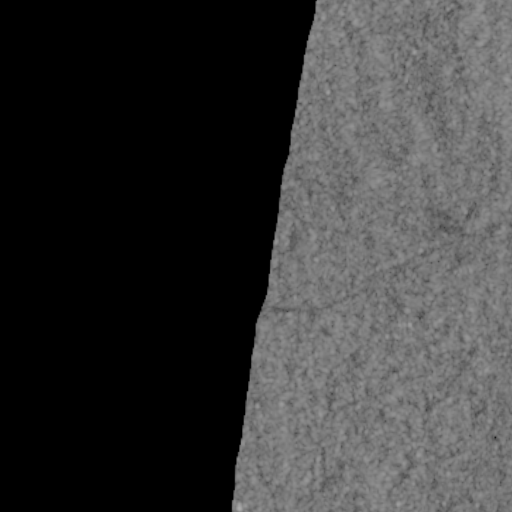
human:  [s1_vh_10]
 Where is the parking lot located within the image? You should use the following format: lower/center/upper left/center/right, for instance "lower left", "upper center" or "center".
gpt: The parking lot is located in the center left of the image.
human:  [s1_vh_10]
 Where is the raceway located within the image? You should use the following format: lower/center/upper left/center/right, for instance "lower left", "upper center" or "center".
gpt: The raceway is located in the center right of the image.
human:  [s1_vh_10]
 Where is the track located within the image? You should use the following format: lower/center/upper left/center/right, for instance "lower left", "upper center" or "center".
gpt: The track is located in the center right of the image.
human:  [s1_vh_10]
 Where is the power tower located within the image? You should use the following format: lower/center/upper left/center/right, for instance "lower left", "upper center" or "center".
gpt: There is no power tower in the image.

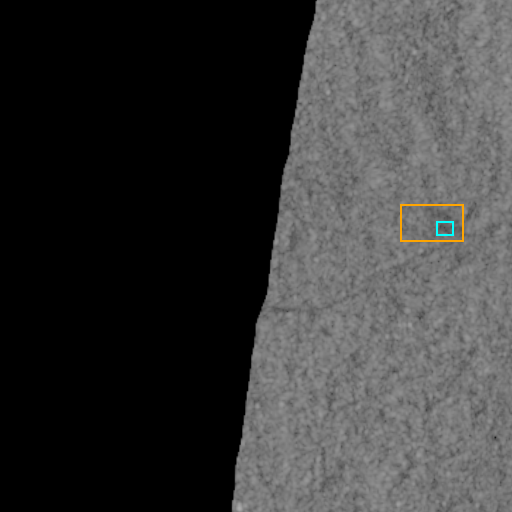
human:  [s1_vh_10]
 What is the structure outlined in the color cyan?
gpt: The structure outlined in cyan is a park.
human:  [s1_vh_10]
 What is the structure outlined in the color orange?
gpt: The structure outlined in orange is a track.
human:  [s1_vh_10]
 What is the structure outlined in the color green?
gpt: There is no green outline.